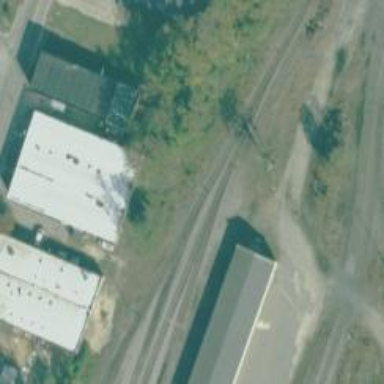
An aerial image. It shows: Railway yard used for servicing trains.